Question: I have subclass the UIButton
in the init method I added the target to button
'''
[self addTarget:self action:@selector(openList:) forControlEvents:UIControlEventTouchUpInside];
'''
in the openList
'''
[listPopOver presentPopoverFromRect:self.frame
inView:self.superview
permittedArrowDirections:UIPopoverArrowDirectionUp
animated:YES];
'''
but application on presentPopoverFromRect ('EXC_BAD_ACCESS')

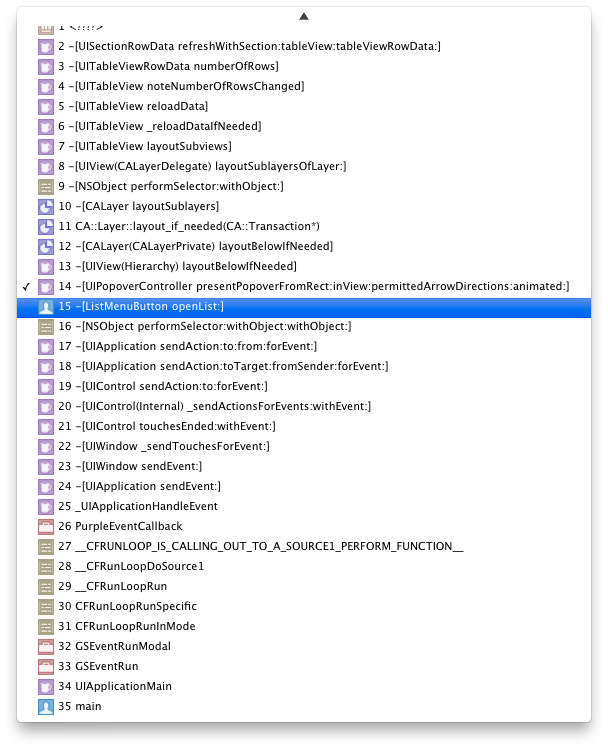
Answer: Enable 'NSZombie' to check which exact instance is creating issue, it seems like there is some issue in table view.